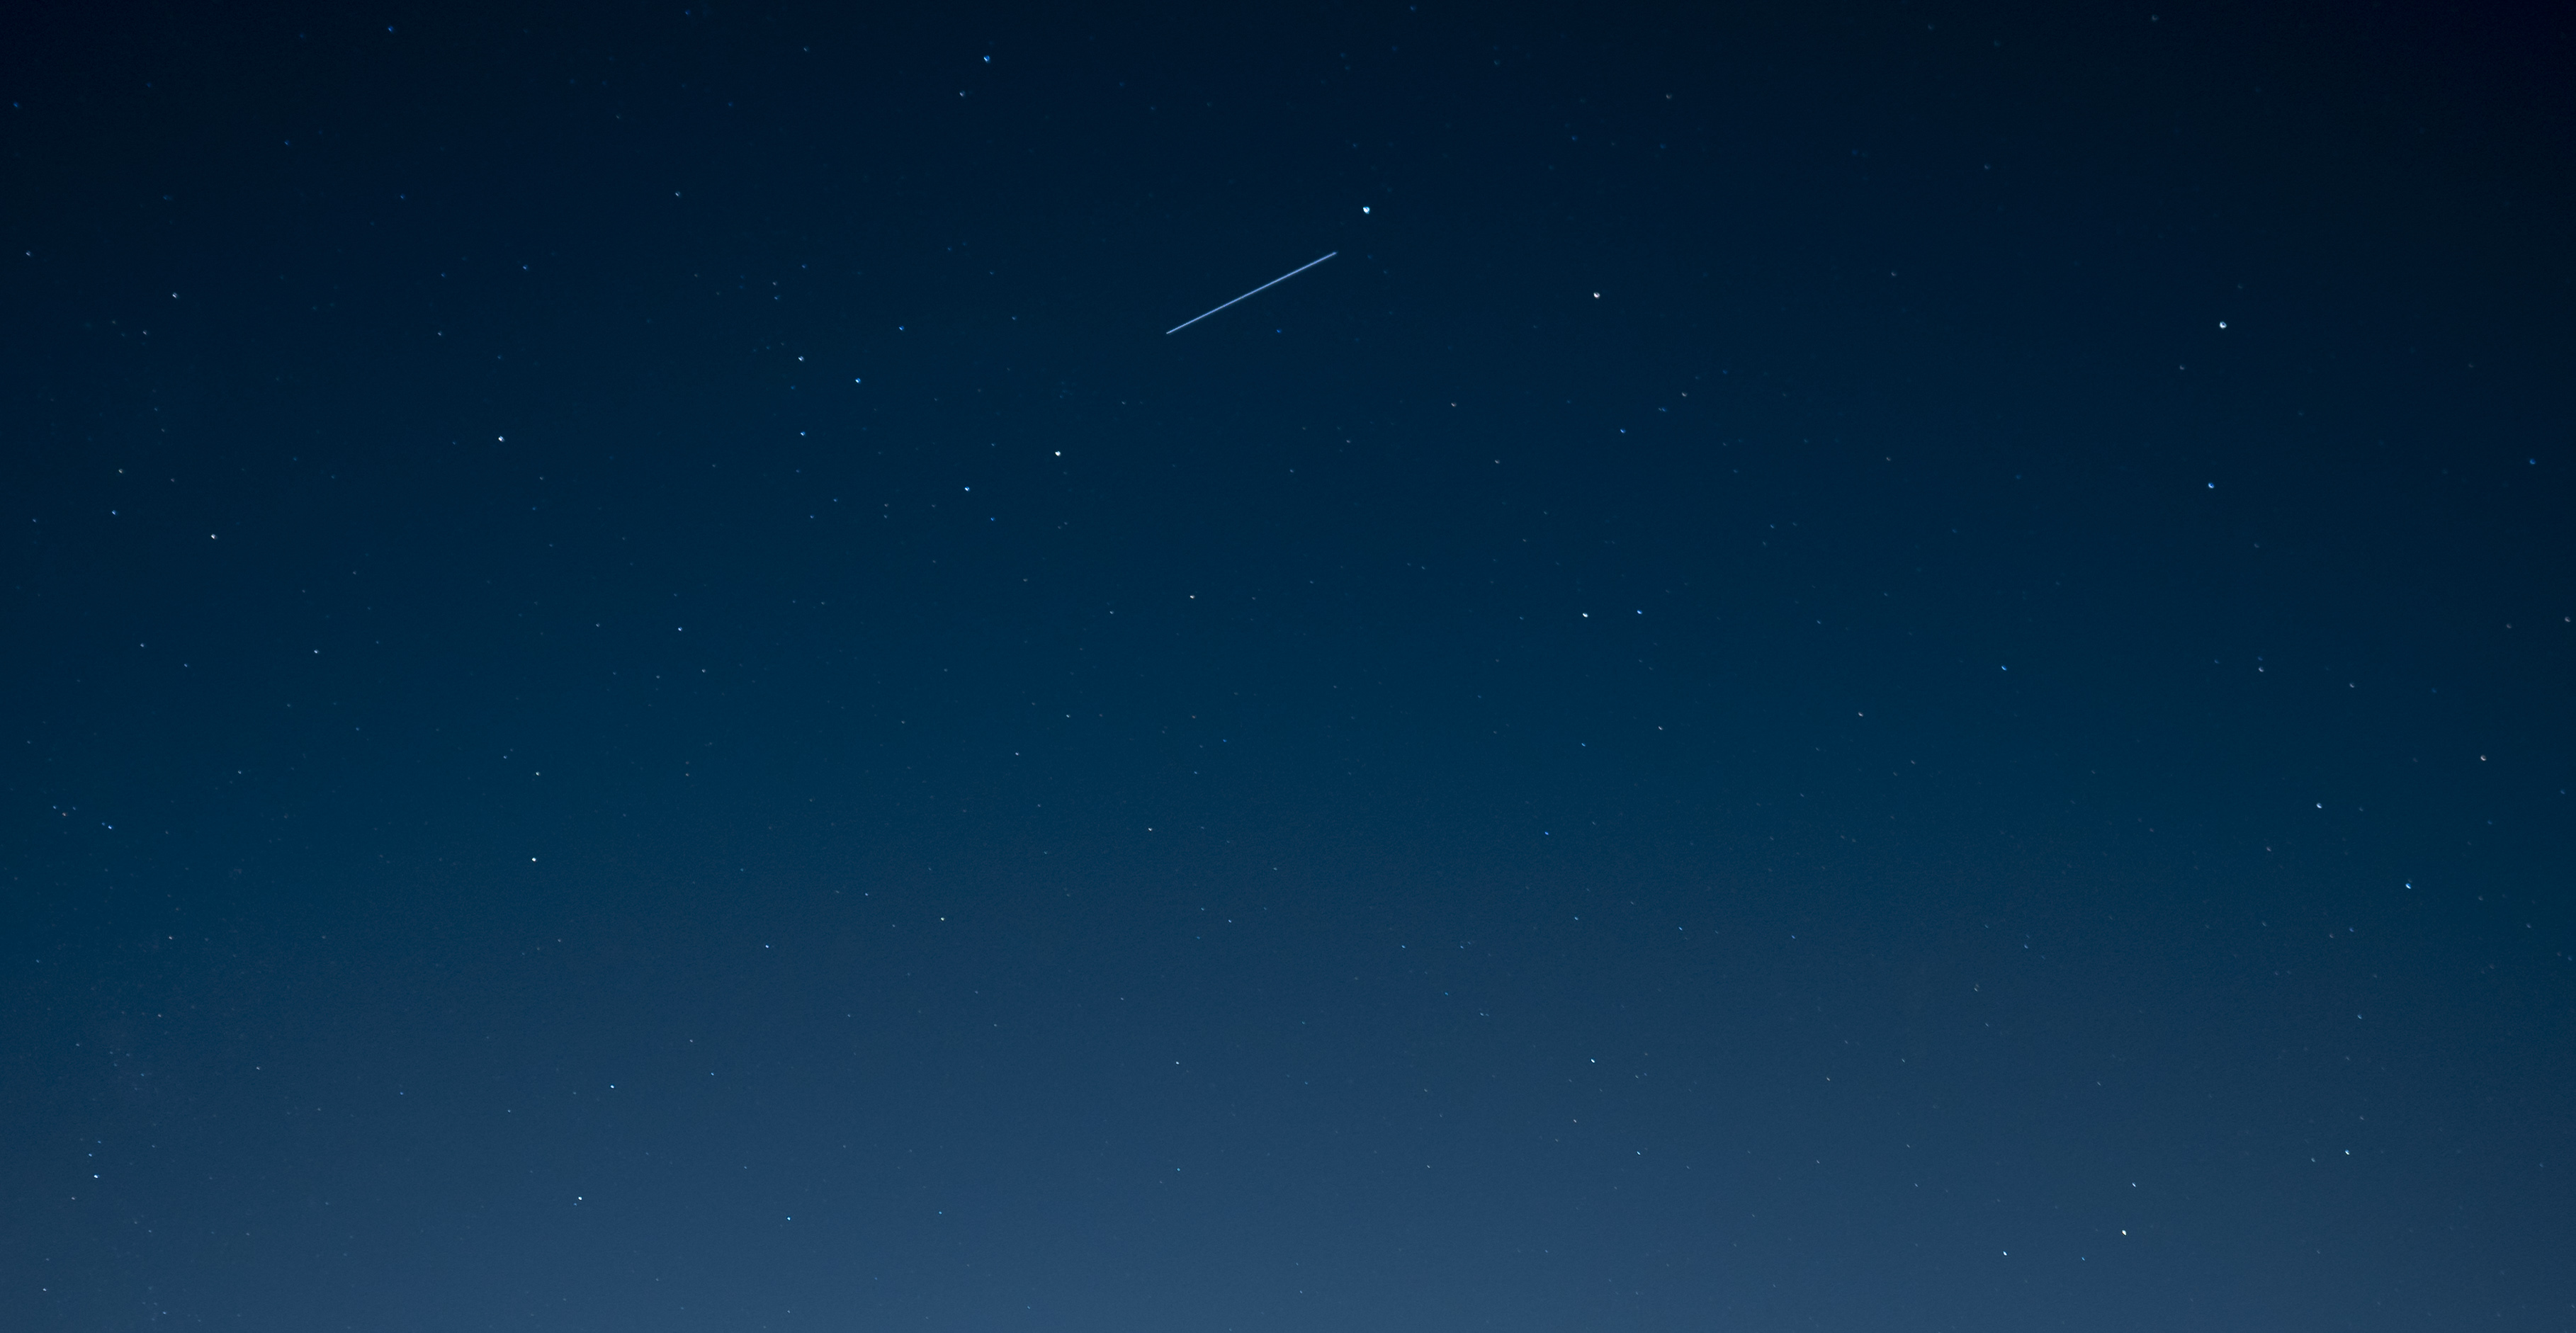
NASA’s Advanced Composite Solar Sail System ACS3, Advanced Composite Solar Sail System, Arlington, Virginia